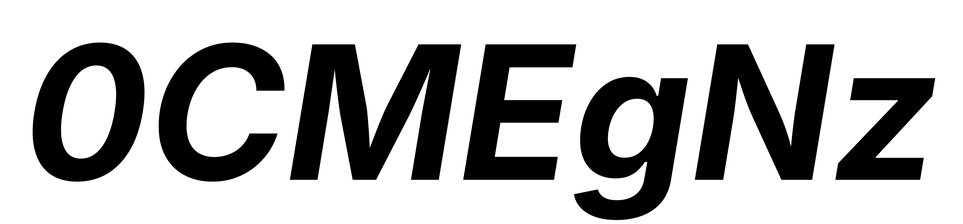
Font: Inter-Italic_Bold_Italic